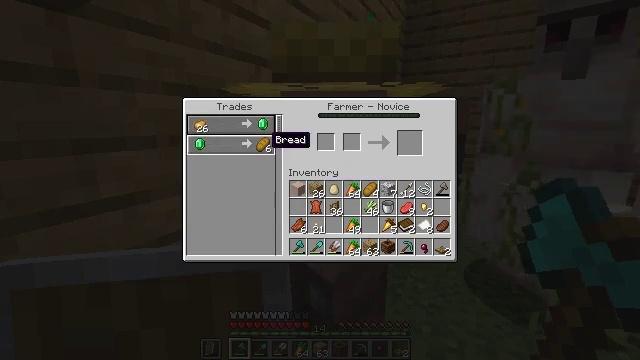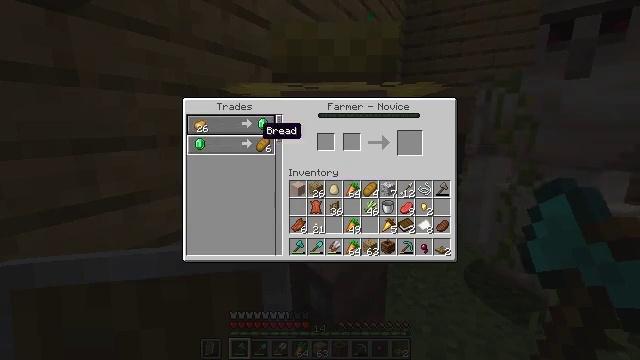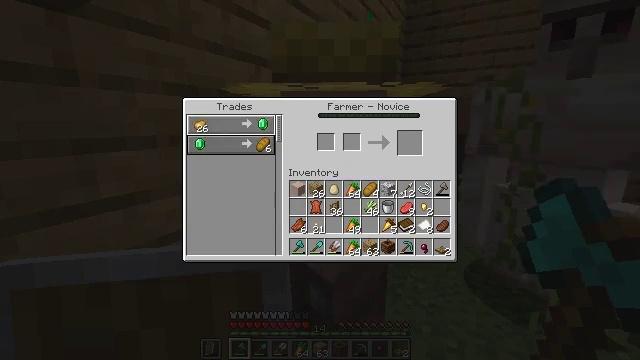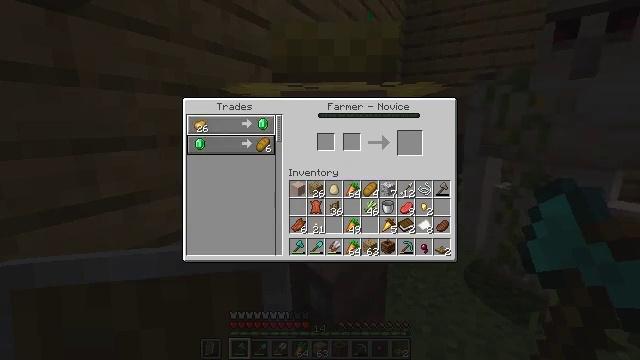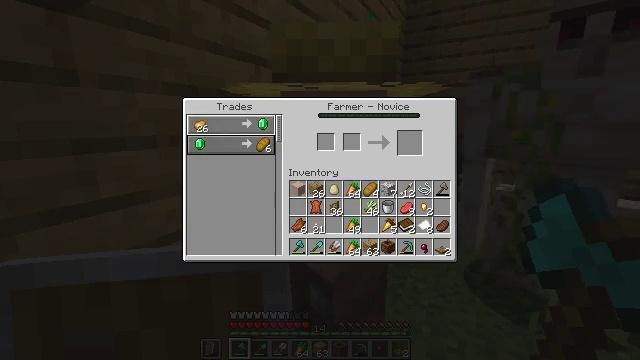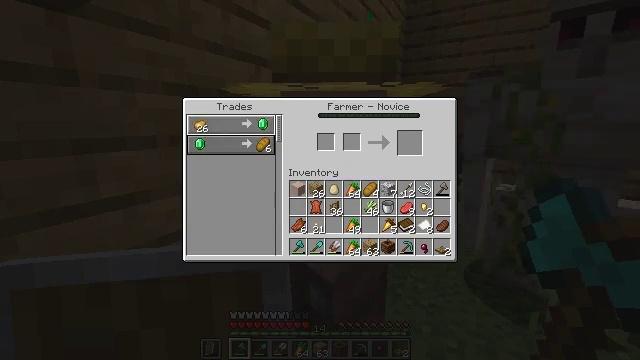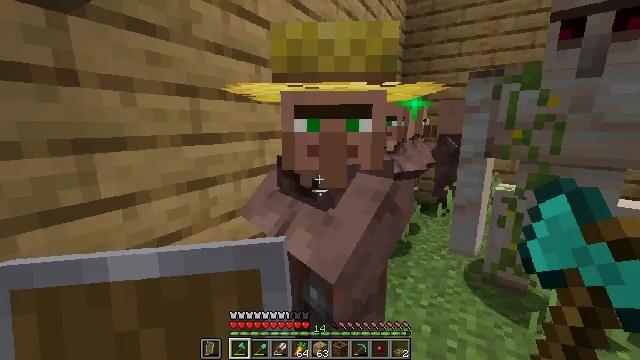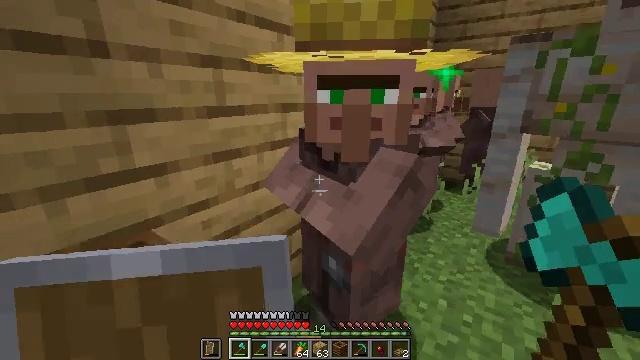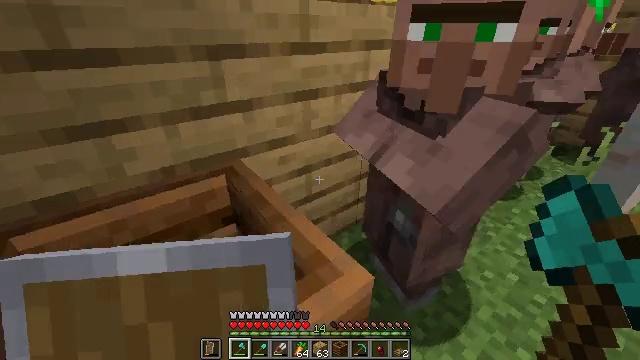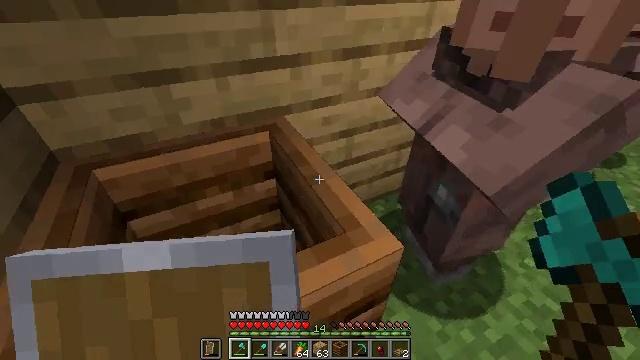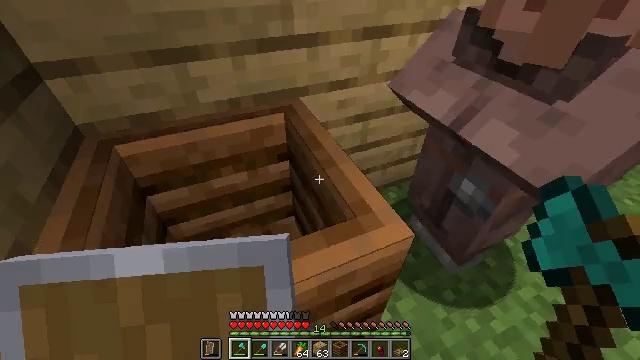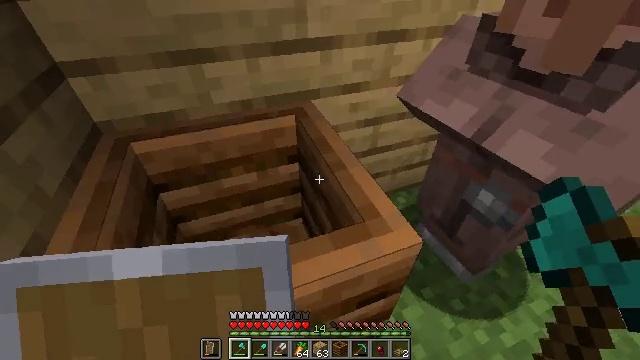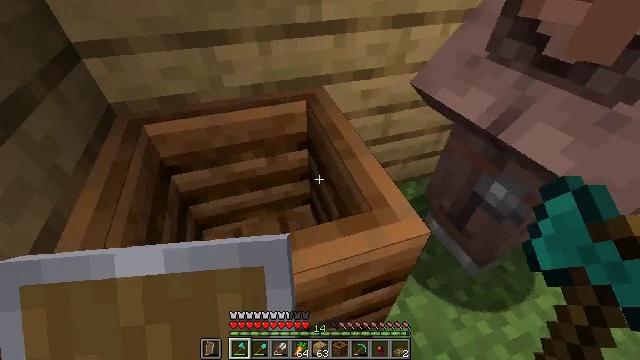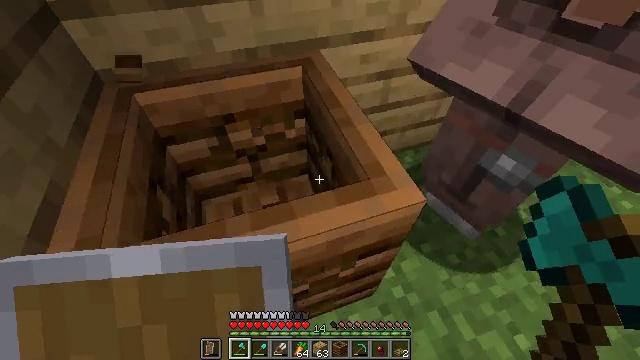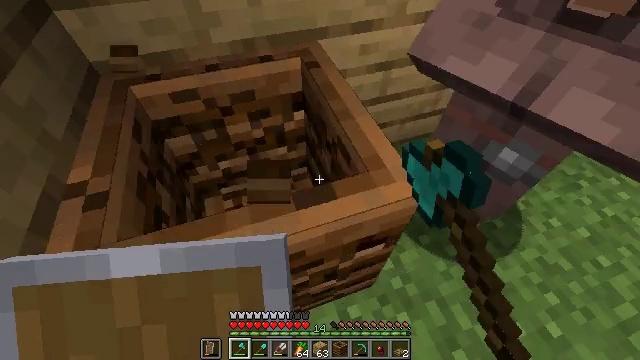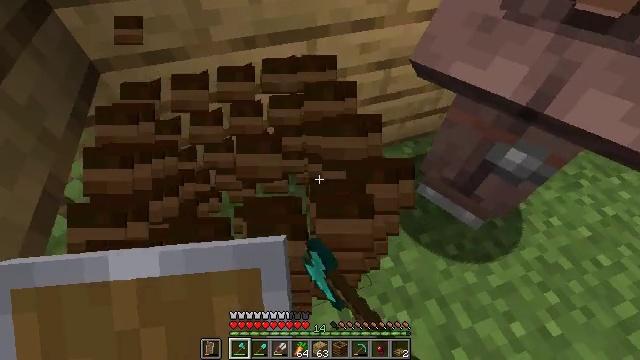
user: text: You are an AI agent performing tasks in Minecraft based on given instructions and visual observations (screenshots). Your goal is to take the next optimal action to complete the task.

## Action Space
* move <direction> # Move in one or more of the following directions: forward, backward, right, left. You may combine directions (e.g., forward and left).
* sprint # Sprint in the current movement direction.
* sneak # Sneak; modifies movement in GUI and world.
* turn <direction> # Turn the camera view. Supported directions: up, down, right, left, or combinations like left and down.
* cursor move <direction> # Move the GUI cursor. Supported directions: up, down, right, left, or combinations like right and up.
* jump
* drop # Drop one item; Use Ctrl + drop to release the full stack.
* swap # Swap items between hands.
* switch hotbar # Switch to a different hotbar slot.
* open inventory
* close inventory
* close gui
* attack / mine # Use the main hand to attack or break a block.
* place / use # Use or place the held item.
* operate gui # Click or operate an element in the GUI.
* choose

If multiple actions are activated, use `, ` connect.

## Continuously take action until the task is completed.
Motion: motion action
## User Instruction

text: Collect the composter for reuse.
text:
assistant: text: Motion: cursor move left and up
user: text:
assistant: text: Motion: no_op
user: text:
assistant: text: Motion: no_op
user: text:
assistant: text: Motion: no_op
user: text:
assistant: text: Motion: no_op
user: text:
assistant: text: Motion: no_op
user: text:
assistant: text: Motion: turn left and down, close gui
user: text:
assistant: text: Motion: turn left and down, open inventory
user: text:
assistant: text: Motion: turn left and down
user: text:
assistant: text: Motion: turn left and down
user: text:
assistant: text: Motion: turn left
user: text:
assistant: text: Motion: turn left and down
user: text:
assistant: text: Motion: turn down, attack / mine
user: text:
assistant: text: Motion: turn down, attack / mine
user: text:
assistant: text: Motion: attack / mine
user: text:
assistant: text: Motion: turn left, attack / mine
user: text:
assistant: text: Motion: turn left and up, attack / mine
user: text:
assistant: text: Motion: turn left and up, attack / mine
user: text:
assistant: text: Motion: turn left and up, attack / mine
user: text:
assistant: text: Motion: attack / mine